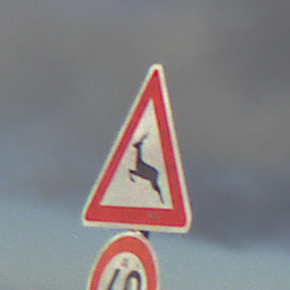
Verkehrszeichen: WildwechselRechts
Zusatzzeichen unten: Geschwindigkeit60
Umgebung: Outdoor, Nature
Tageszeit: SunriseSunset
Wetter: PartlyCloudy
Licht: Natural
Jahreszeit: NotSpecified
Kontrast: HighContrast